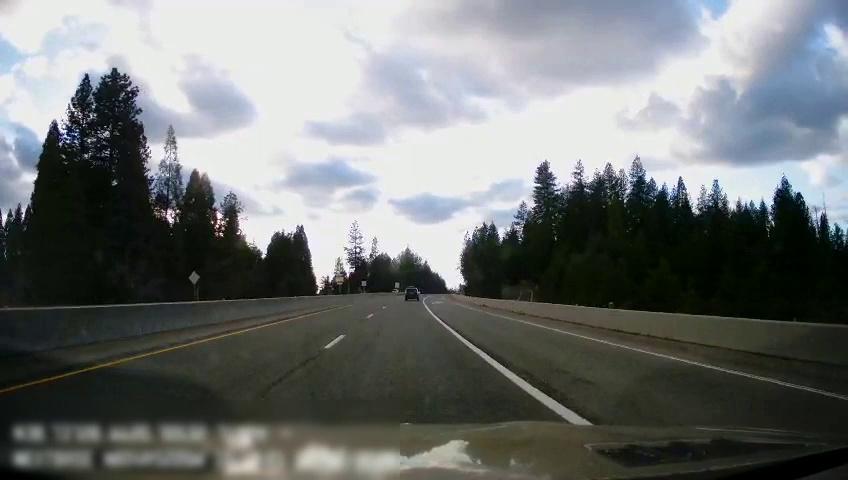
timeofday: Day
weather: Cloudy
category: Drivable Space
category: Vehicles | SUV
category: Lanes | Alternate Lane
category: Lanes | Current Lane
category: Lanes | Alternate Lane
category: Lanes | Alternate Lane
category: Traffic | Signs